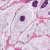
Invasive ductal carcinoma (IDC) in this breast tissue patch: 1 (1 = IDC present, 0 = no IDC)